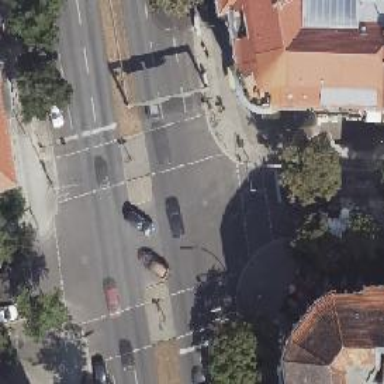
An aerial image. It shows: Footway crossing with traffic signals.